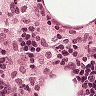
Metastatic tissue present: no